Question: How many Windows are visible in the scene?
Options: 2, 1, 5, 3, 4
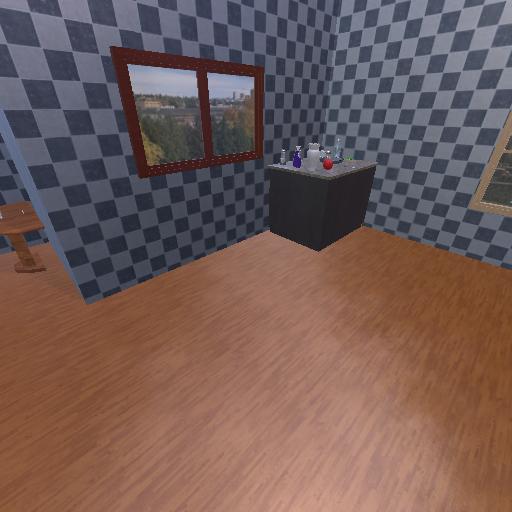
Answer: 2